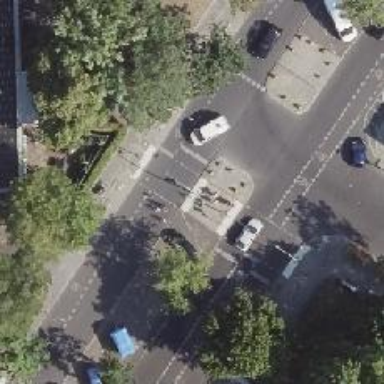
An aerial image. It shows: Traffic island located on footway.